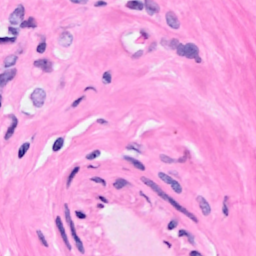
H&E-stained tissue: Breast